Question: I have a simple table which stores employees clock-ins and clock-outs throughout the day:
'''
+----------+------------------+------------+
| Employee | PunchDateTime | ActionType |
+----------+------------------+------------+
| John | 2014/03/26 08:00 | IN |
| Mark | 2014/03/26 08:12 | IN |
| John | 2014/03/26 08:50 | OUT |
| John | 2014/03/26 09:29 | IN |
| Mark | 2014/03/26 10:35 | OUT |
| John | 2014/03/26 10:55 | OUT |
| Mark | 2014/03/26 11:42 | IN |
| John | 2014/03/26 12:38 | IN |
| John | 2014/03/26 16:21 | OUT |
| Mark | 2014/03/26 16:49 | OUT |
+----------+------------------+------------+
'''
I want build a query that calculates time spent in and out. The end result should look like this:
'''
+----------+------------------+------------+--------+---------+
| Employee | PunchDateTime | ActionType | TimeIn | TimeOut |
+----------+------------------+------------+--------+---------+
| John | 2014/03/26 08:00 | IN | - | - |
| Mark | 2014/03/26 08:12 | IN | - | - |
| John | 2014/03/26 08:50 | OUT | 00:40 | - |
| John | 2014/03/26 09:29 | IN | - | 00:39 |
| Mark | 2014/03/26 10:35 | OUT | 02:23 | - |
| John | 2014/03/26 10:55 | OUT | 01:26 | - |
| Mark | 2014/03/26 11:42 | IN | - | 01:07 |
| John | 2014/03/26 12:05 | IN | - | 01:10 |
| John | 2014/03/26 16:21 | OUT | 04:16 | - |
| Mark | 2014/03/26 16:49 | OUT | 05:07 | - |
+----------+------------------+------------+--------+---------+
'''
Criteria:
- - - -
<URL>
Graphical representation of how to calculate TimeIn and TimeOut (for one employee):

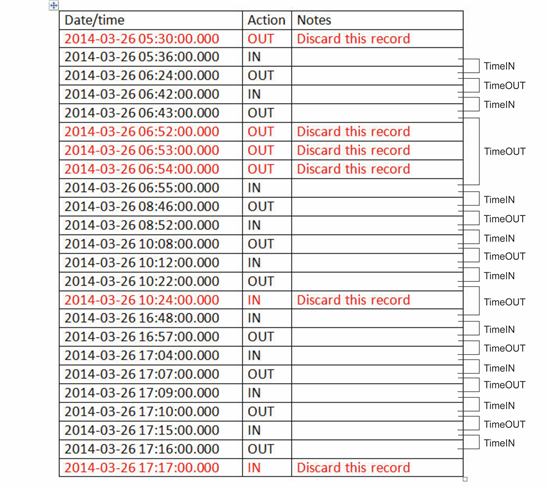
Answer: here you go:
'''
if object_id('tempdb..#Punch') is not null
drop table #Punch
create table #Punch(
Employee varchar(50) not null,
PunchDateTime datetime not null,
ActionType varchar(3) not null
)
insert into #Punch select 'John', '2014/03/26 06:00', 'OUT' -- extra "out"
insert into #Punch select 'John', '2014/03/26 08:00', 'IN'
insert into #Punch select 'John', '2014/03/26 08:01', 'IN' -- extra "in"
insert into #Punch select 'John', '2014/03/26 08:02', 'IN' -- extra "in"
insert into #Punch select 'John', '2014/03/26 08:03', 'IN' -- extra "in"
insert into #Punch select 'Mark', '2014/03/26 08:12', 'IN'
insert into #Punch select 'John', '2014/03/26 08:50', 'OUT'
insert into #Punch select 'John', '2014/03/26 08:51', 'OUT' -- extra "out"
insert into #Punch select 'John', '2014/03/26 08:52', 'OUT' -- extra "out"
insert into #Punch select 'John', '2014/03/26 08:53', 'OUT' -- extra "out"
insert into #Punch select 'John', '2014/03/26 09:29', 'IN'
insert into #Punch select 'Mark', '2014/03/26 10:35', 'OUT'
insert into #Punch select 'John', '2014/03/26 10:55', 'OUT'
insert into #Punch select 'Mark', '2014/03/26 11:42', 'IN'
insert into #Punch select 'John', '2014/03/26 12:38', 'IN'
insert into #Punch select 'John', '2014/03/26 16:21', 'OUT'
insert into #Punch select 'Mark', '2014/03/26 16:49', 'OUT'
select *
from (
select
p.Employee,
p.PunchDateTime,
p.ActionType,
case when p.ActionType = 'IN'
then '-'
else coalesce(substring(convert(varchar(30), p.PunchDateTime - p.PreviousPunchDateTime, 20), 12, 5), '-')
end as TimeIn,
case when p.ActionType = 'OUT'
then '-'
else coalesce(substring(convert(varchar(30), p.PunchDateTime - p.PreviousPunchDateTime, 20), 12, 5), '-')
end as TimeOut
from (
select
a.Employee,
a.PunchDateTime,
a.ActionType,
(
select top 1 b.PunchDateTime
from #Punch b
where b.Employee = a.Employee
and b.PunchDateTime < a.PunchDateTime
and b.ActionType <> a.ActionType
and datediff(day, b.PunchDateTime, a.PunchDateTime) = 0 -- same day
and not exists(
select 1
from #Punch c
where c.Employee = a.Employee
and c.ActionType = a.ActionType
and c.PunchDateTime < a.PunchDateTime
and c.PunchDateTime > b.PunchDateTime
)
and not (
b.ActionType = 'OUT'
and not exists(select 1 from #Punch d where d.Employee = a.Employee and d.ActionType = 'IN' and d.PunchDateTime < b.PunchDateTime)
)
order by b.PunchDateTime asc
) as PreviousPunchDateTime
from #Punch a
) p
) p2
where not (p2.ActionType = 'OUT' and p2.TimeIn = '-' and p2.TimeOut = '-')
and not (
p2.ActionType = 'IN' and p2.TimeIn = '-' and p2.TimeOut = '-'
and exists(select 1 from #Punch a where a.ActionType = 'IN' and a.Employee = p2.Employee and a.PunchDateTime < p2.PunchDateTime))
order by
p2.PunchDateTime
'''